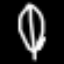
Label: leaf